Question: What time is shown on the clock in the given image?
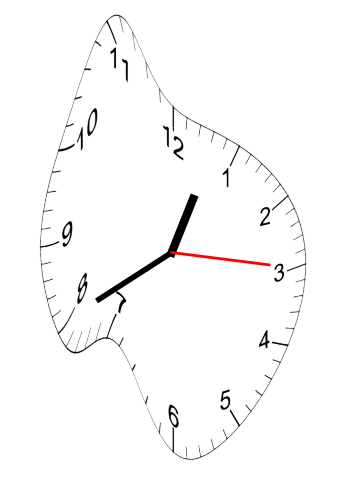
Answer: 12:40:15